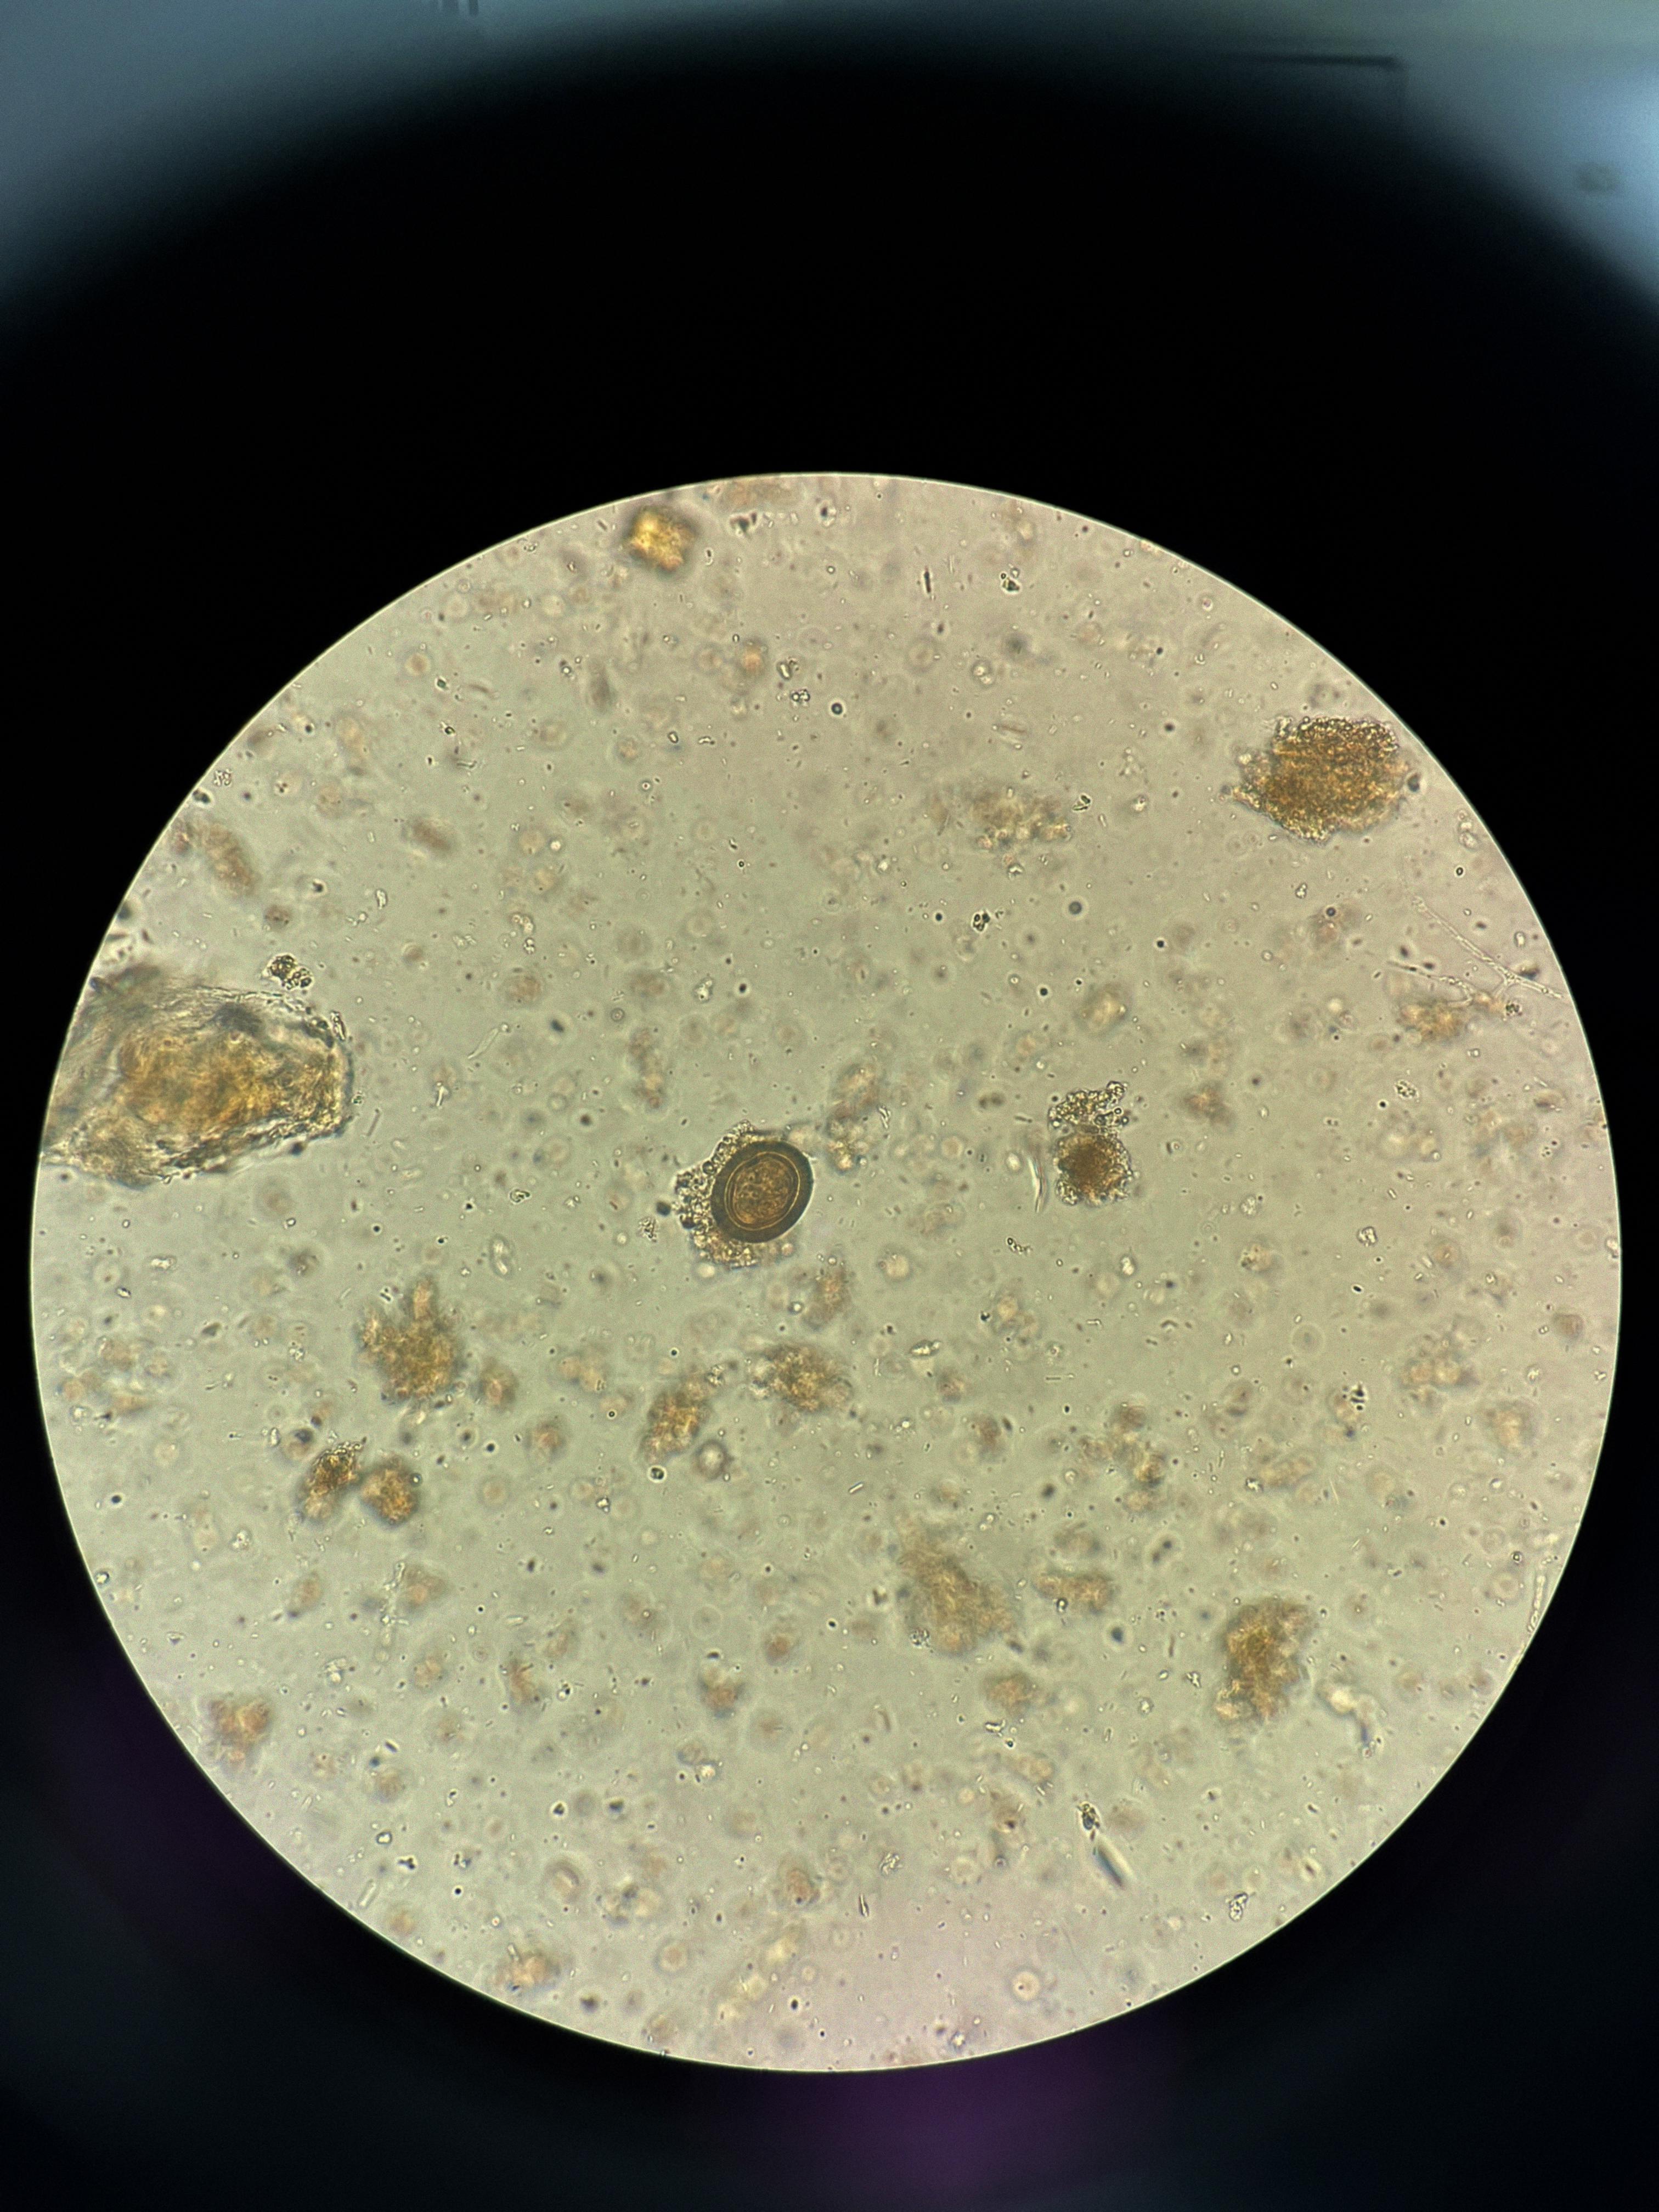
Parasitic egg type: Taenia spp. egg